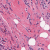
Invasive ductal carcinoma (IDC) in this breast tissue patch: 1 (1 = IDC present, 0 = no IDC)